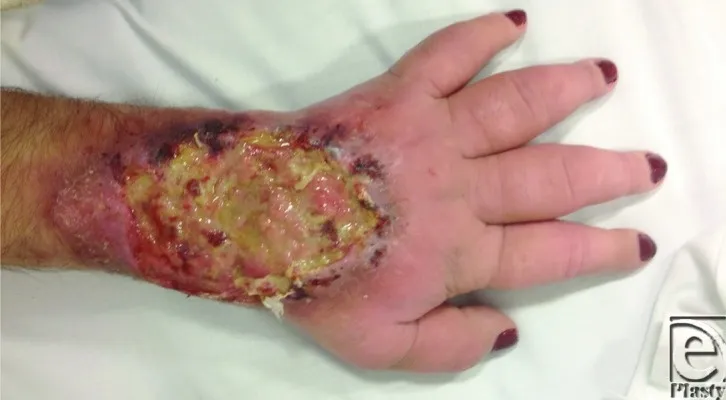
Longstanding, nonhealing, infected wound to the dorsum of left hand.
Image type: medical_photograph (skin_photograph)